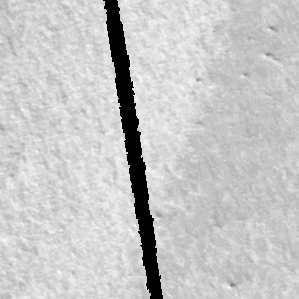
Label: frost